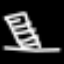
Label: The Eiffel Tower